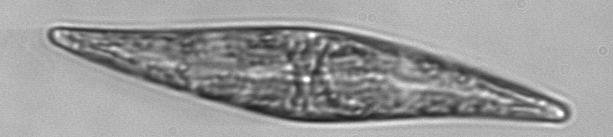
Label: Pleurosigma